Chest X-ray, AP view. Patient: 56 years old, sex F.
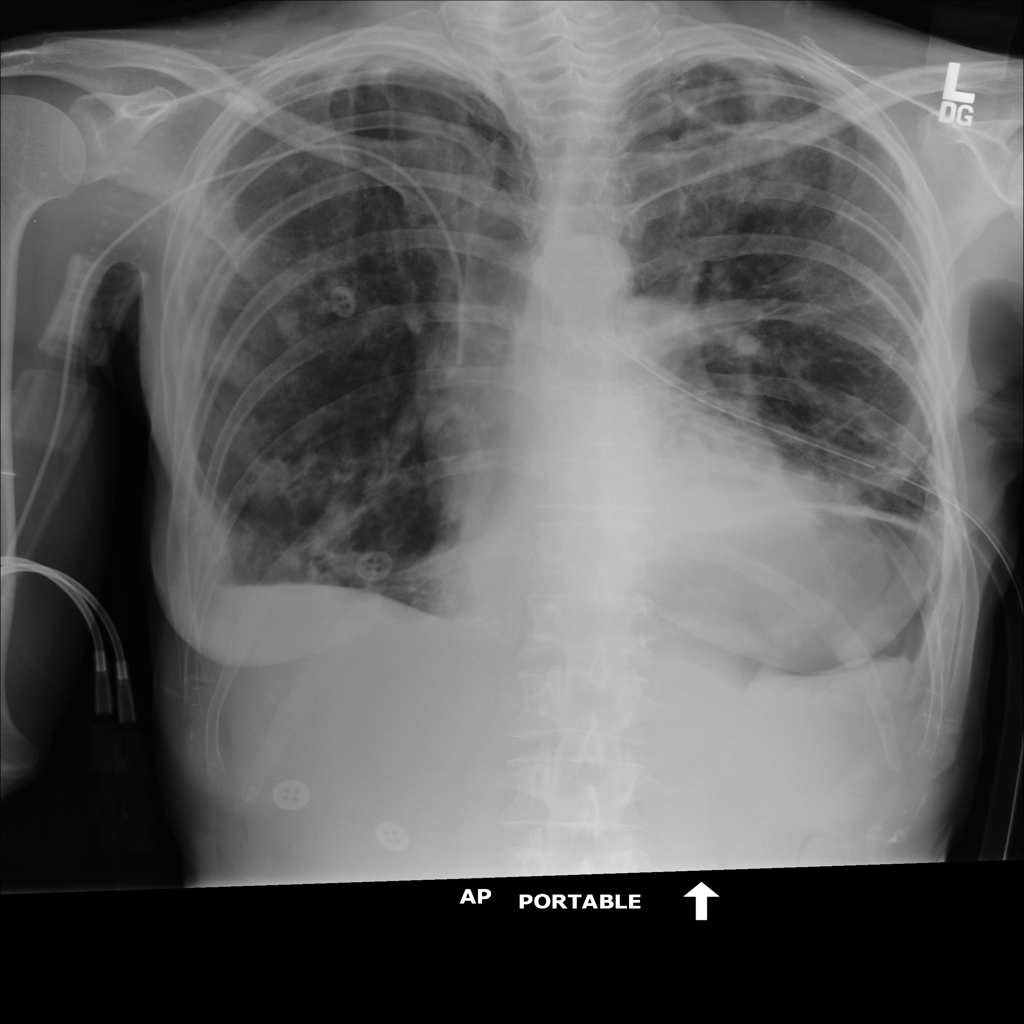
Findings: Fibrosis, Infiltration, Pneumothorax